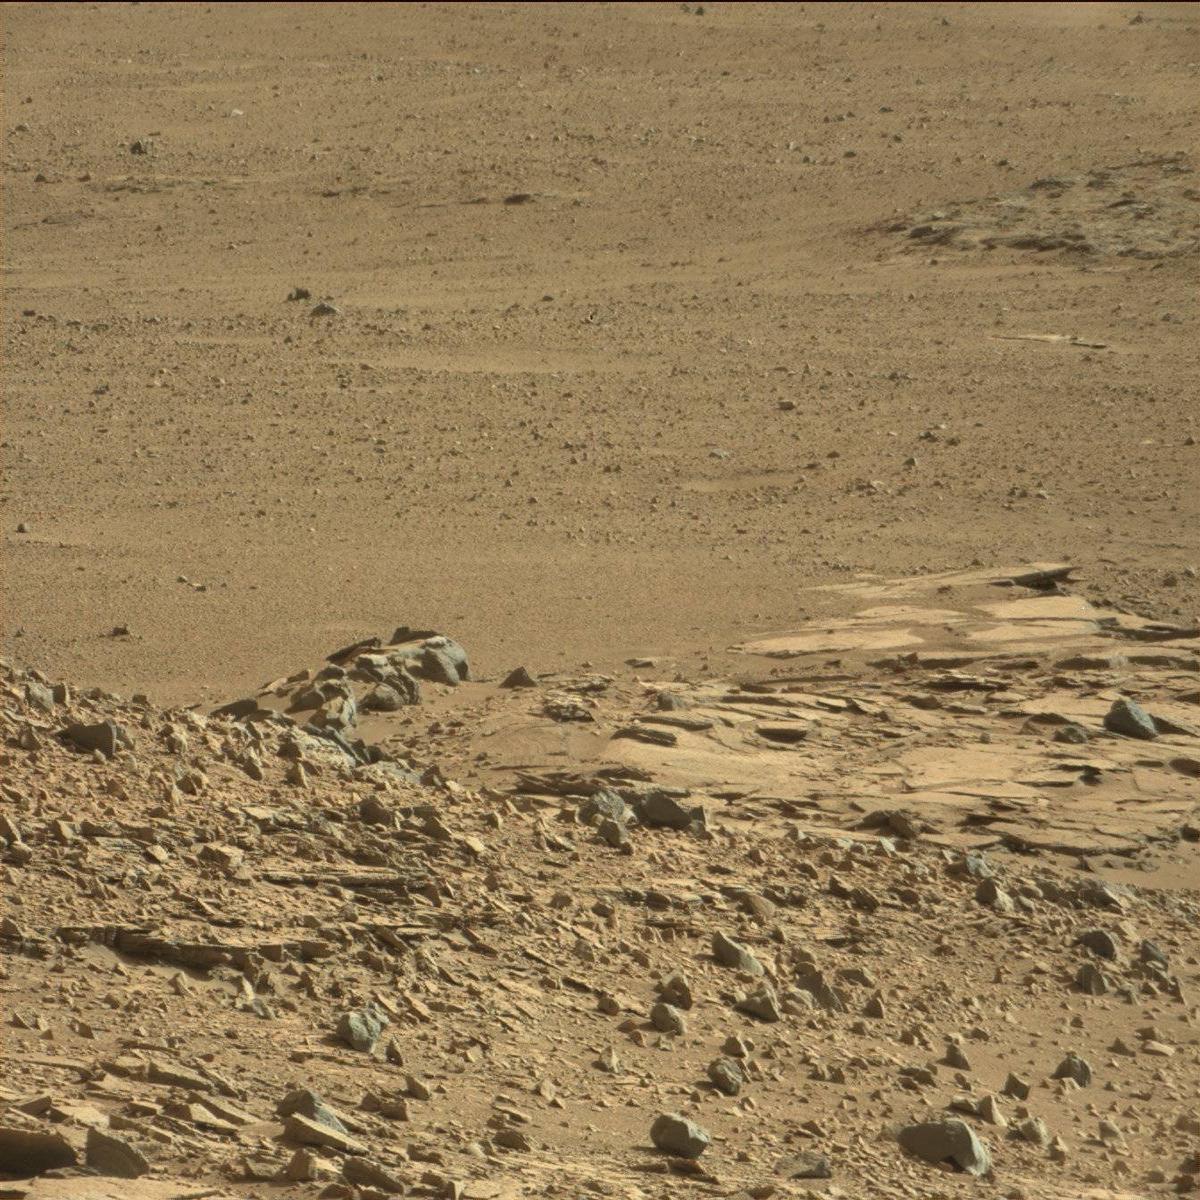
Terrain classes present: Bedrock, Sand / Soil